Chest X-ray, PA view. Patient: 78 years old, sex F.
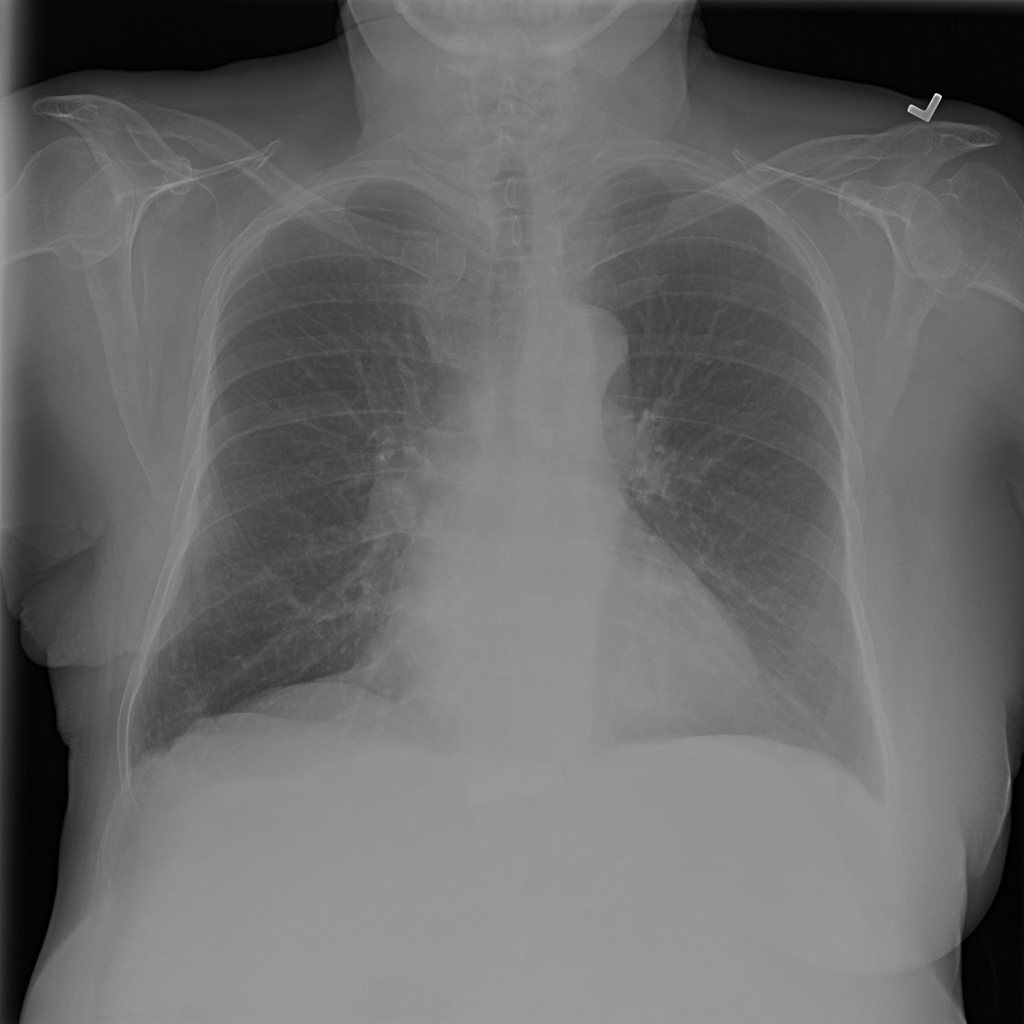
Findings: No Finding